Chest X-ray:
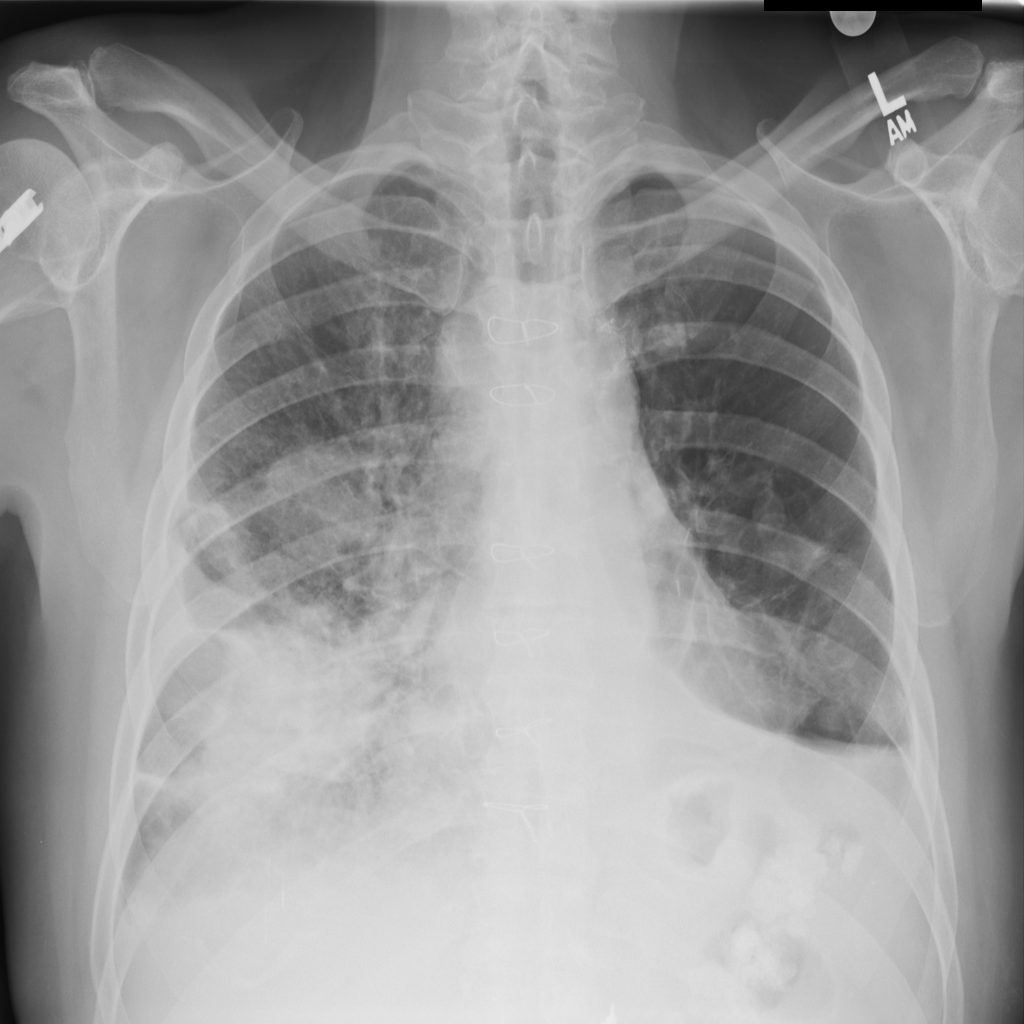
Findings: Mass, Nodule, Fibrosis, Pleural Thickening, Consolidation, Effusion, Emphysema
No abnormal finding: no